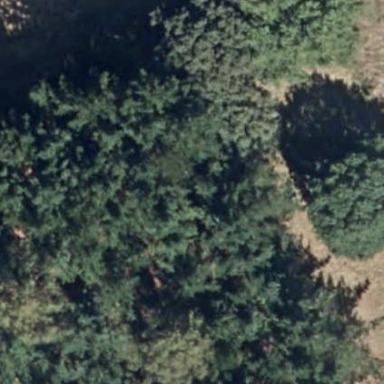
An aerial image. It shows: Forest area.